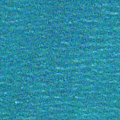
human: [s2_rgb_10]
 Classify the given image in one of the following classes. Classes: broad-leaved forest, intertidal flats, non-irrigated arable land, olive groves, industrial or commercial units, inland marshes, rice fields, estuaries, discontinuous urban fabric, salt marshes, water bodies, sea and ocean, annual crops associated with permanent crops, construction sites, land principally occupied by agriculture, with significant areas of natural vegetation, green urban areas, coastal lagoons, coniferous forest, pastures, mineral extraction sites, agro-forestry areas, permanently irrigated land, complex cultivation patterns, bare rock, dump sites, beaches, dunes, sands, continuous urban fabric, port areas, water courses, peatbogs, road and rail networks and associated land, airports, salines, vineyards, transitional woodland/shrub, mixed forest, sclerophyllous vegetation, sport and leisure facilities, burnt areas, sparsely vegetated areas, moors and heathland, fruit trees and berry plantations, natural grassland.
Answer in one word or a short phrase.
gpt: sea and ocean